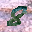
Label: 8